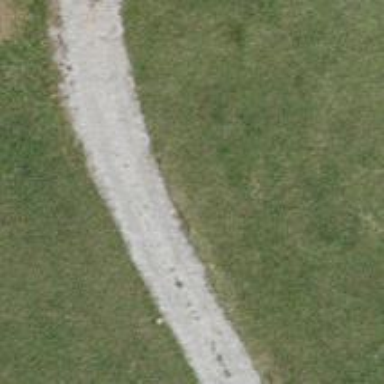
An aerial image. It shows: Track with compacted grade3 surface.